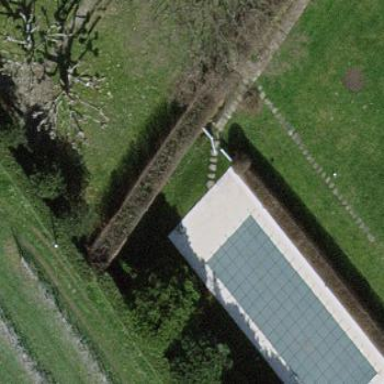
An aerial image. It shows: Swimming pool located in leisure land.